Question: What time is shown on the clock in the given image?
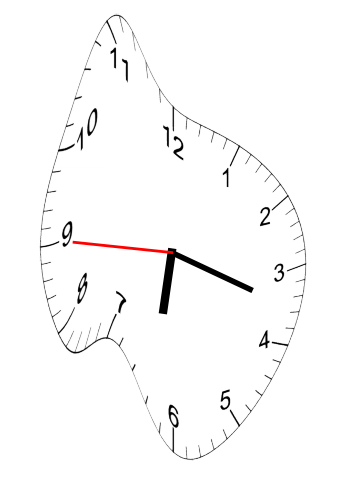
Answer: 06:17:45